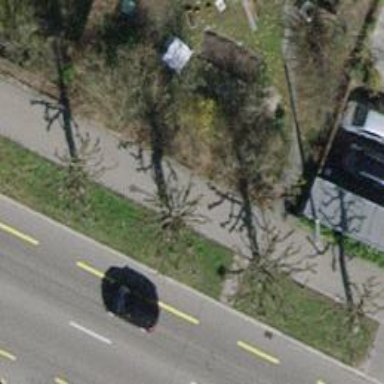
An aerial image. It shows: Tree-lined avenue.